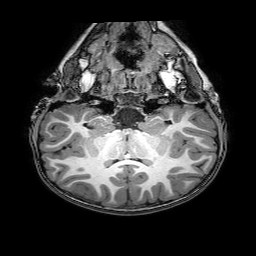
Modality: T1w
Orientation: sagittal
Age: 8
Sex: female
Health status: healthy